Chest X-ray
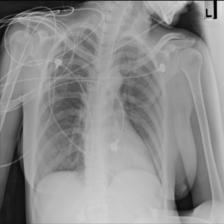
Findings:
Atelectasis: negative
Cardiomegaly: negative
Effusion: negative
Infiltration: negative
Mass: negative
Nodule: negative
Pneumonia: positive
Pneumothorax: negative
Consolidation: negative
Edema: negative
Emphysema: negative
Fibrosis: negative
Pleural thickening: negative
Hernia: negative